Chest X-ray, PA view. Patient: 40 years old, sex M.
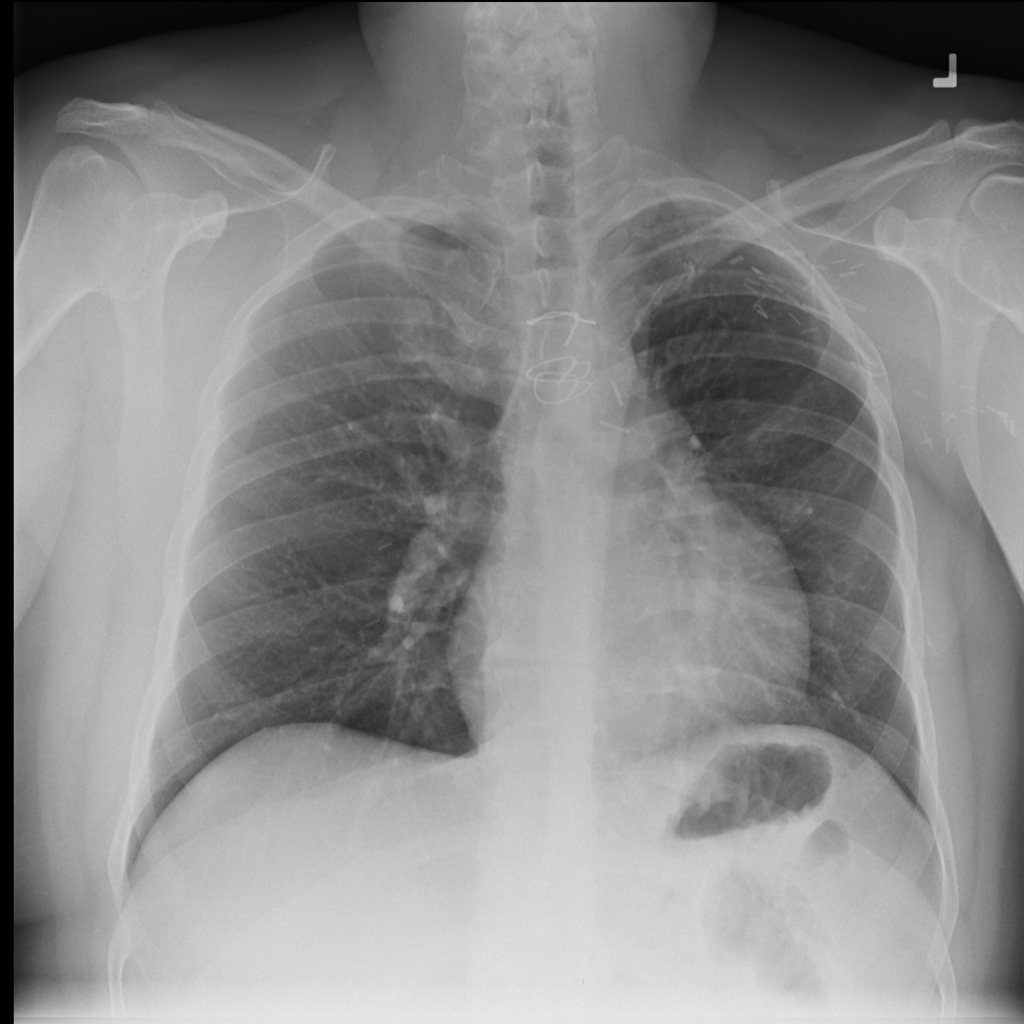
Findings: Infiltration